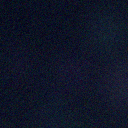
Screen state: off